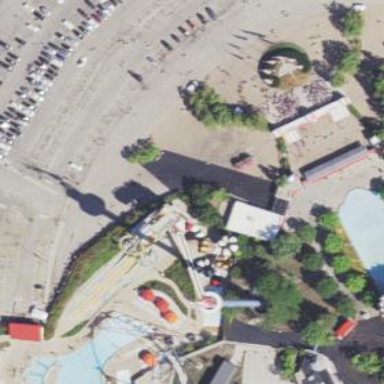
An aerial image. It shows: Water slide attraction.